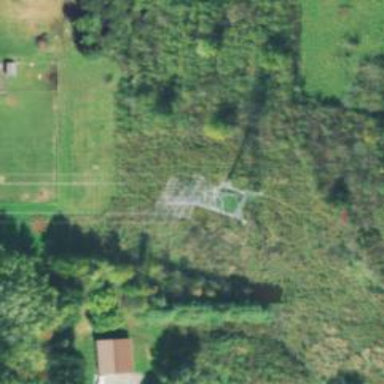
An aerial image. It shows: Lattice structure tower used for power transmission.